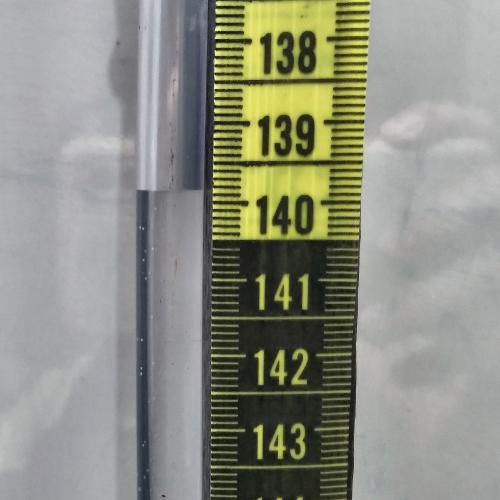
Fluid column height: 139.8 cm